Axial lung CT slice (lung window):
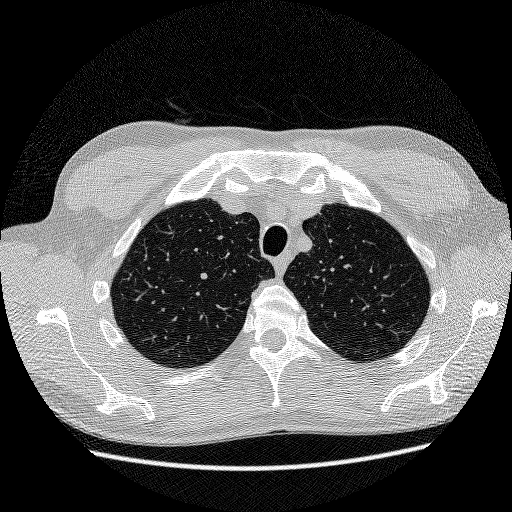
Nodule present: no